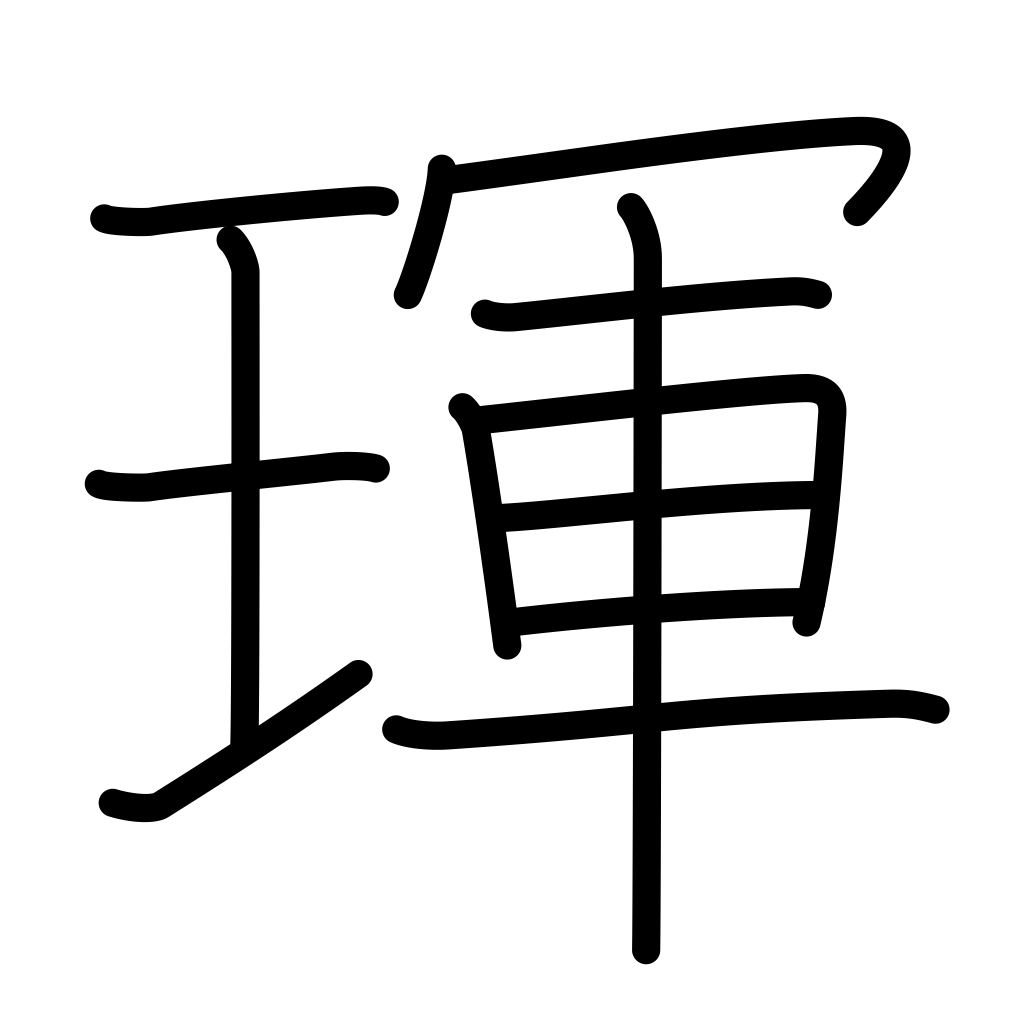
Meaning: jewel